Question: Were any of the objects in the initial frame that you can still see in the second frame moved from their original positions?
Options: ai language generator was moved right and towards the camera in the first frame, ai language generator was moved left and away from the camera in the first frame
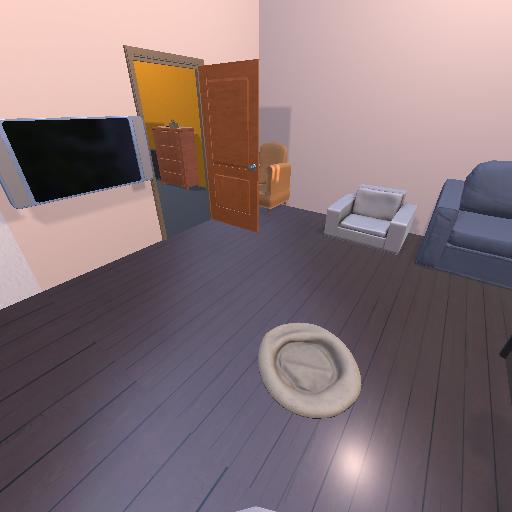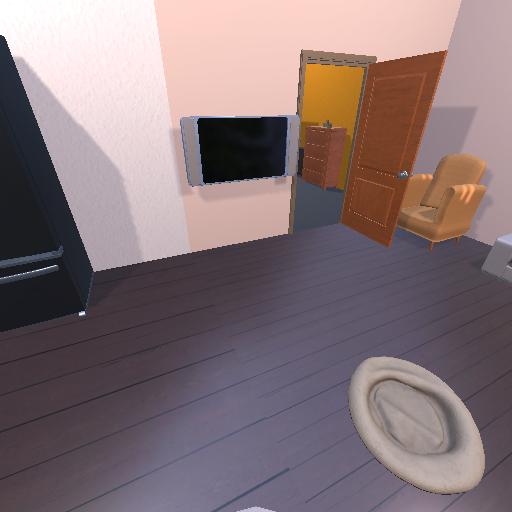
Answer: ai language generator was moved right and towards the camera in the first frame